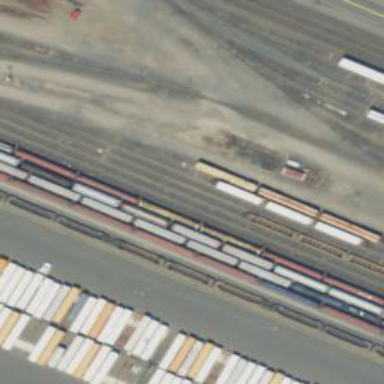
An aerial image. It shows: Railway yard.